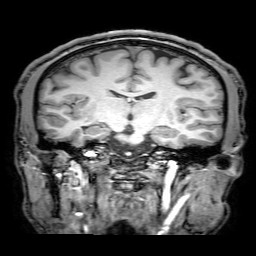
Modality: T1w
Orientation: sagittal